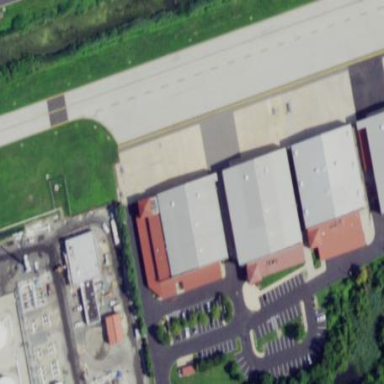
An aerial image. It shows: Silver gabled roof hangar at the airport.